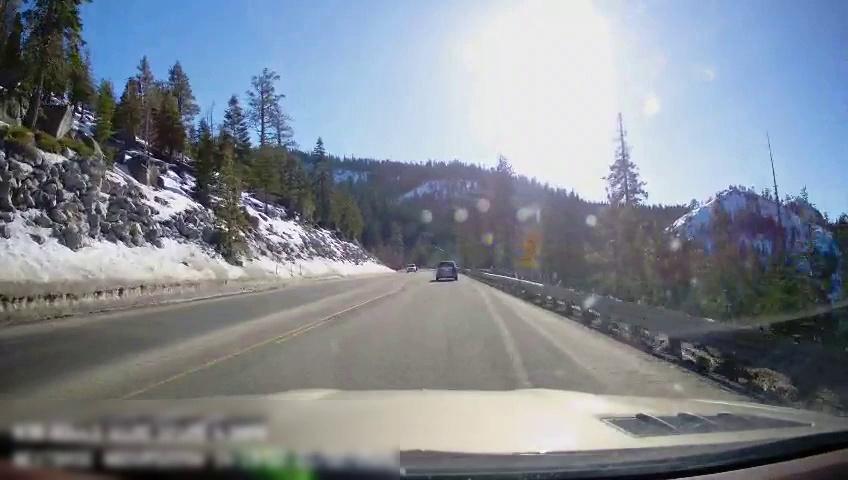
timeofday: Day
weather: Sunny
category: Drivable Space
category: Vehicles | SUV
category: Vehicles | SUV
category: Lanes | Current Lane
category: Lanes | Alternate Lane
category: Lanes | Current Lane
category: Lanes | Opposite Lane